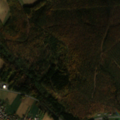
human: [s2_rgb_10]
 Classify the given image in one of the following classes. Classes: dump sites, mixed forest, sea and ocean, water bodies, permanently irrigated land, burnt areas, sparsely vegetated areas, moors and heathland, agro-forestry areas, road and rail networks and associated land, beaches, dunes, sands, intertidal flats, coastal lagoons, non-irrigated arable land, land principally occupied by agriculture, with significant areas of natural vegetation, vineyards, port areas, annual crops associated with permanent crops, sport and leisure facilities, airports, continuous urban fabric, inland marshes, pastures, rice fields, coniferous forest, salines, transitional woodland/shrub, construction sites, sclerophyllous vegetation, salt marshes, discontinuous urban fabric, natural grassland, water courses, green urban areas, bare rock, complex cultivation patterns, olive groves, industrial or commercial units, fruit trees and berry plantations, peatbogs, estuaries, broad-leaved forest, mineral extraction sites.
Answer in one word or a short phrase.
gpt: complex cultivation patterns, coniferous forest, mixed forest